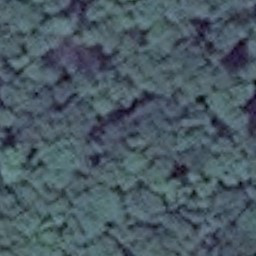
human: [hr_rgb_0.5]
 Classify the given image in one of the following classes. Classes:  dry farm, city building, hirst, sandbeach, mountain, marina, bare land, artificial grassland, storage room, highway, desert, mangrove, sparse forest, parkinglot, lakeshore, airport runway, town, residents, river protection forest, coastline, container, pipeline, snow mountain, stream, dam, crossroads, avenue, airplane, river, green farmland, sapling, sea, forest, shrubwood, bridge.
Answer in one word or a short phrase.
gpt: forest